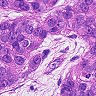
Metastatic tissue present: yes